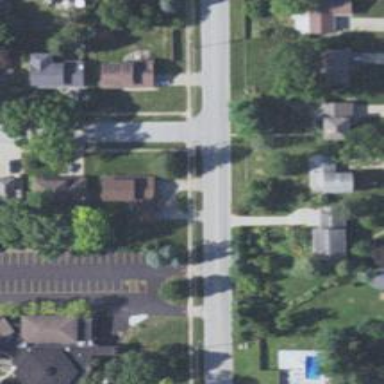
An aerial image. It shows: Unmarked road crossing.